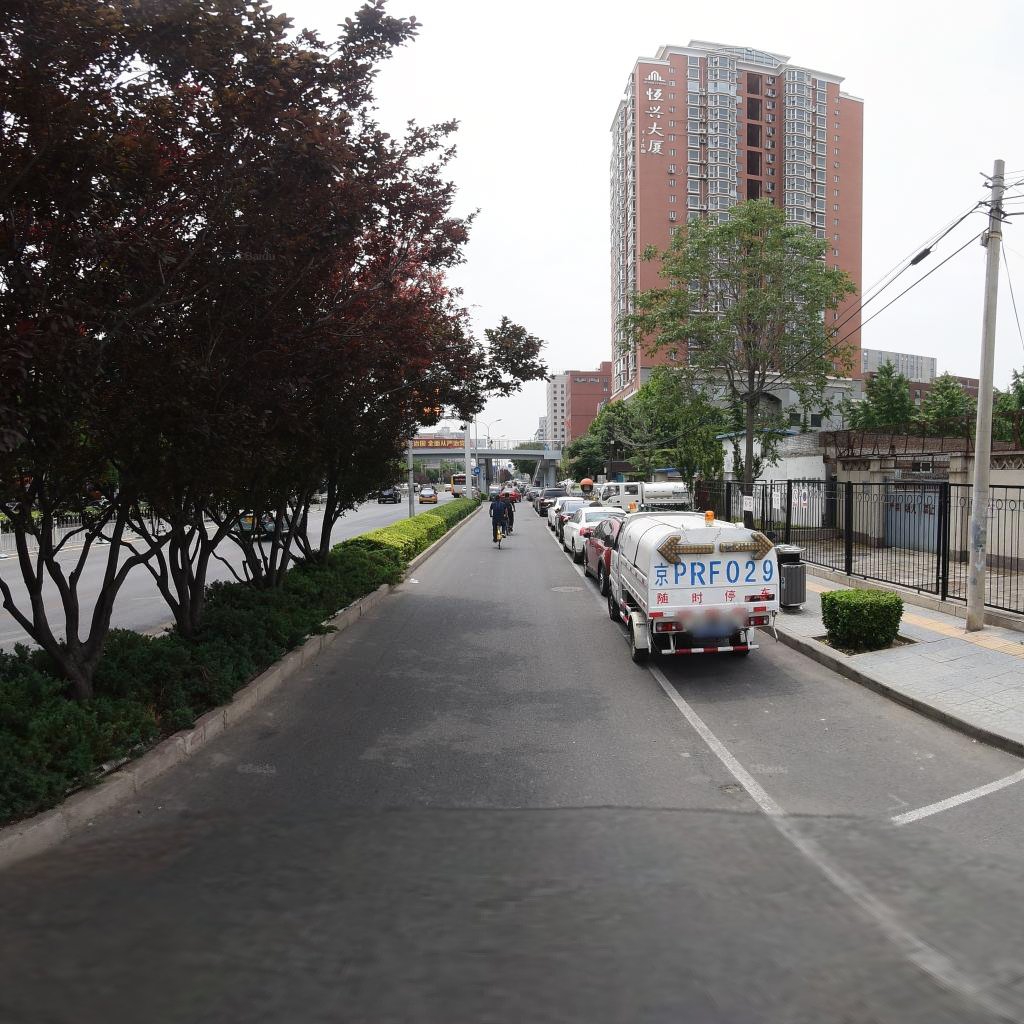
Region: Haidian
Road damage annotations: pothole, manhole cover